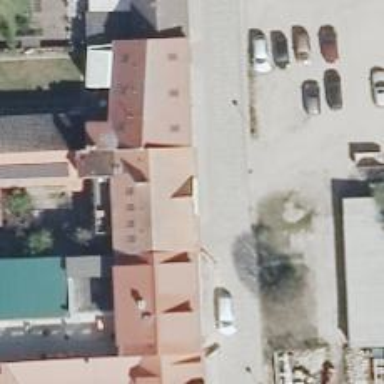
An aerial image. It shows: Cafe.